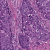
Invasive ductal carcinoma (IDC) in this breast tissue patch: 1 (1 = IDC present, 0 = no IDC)